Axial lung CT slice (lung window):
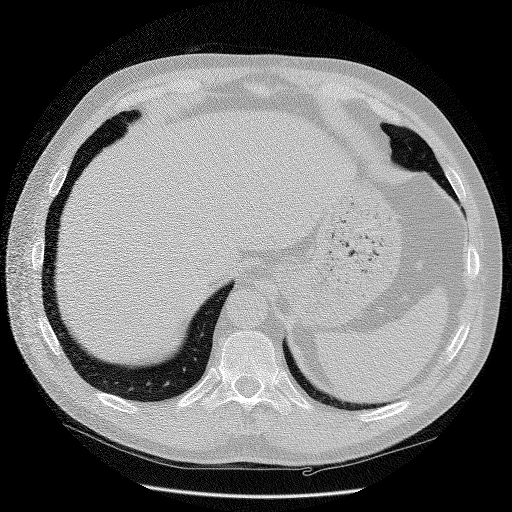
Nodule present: no